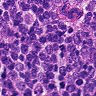
Metastatic tissue present: yes